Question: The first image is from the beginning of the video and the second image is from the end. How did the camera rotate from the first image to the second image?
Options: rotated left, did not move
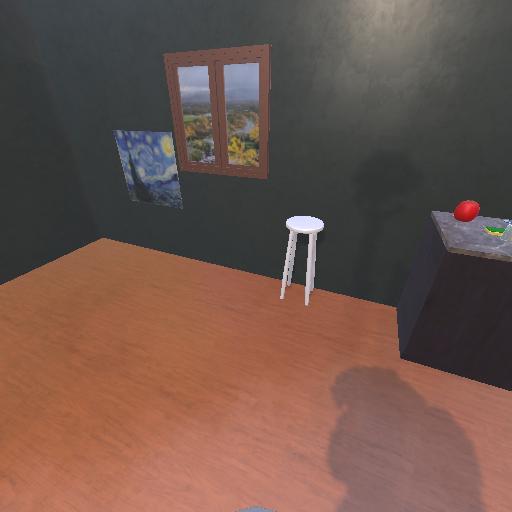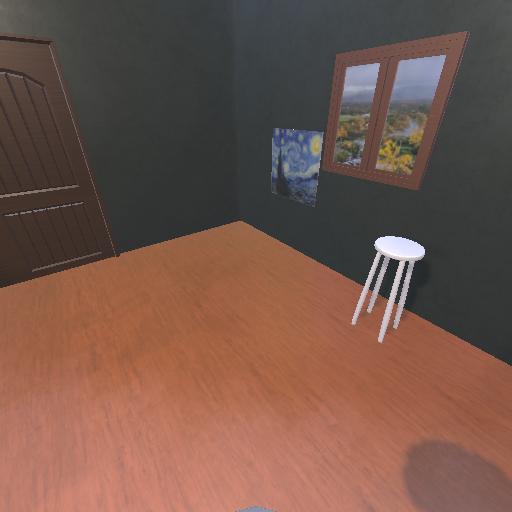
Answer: rotated left